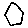
Label: hexagon